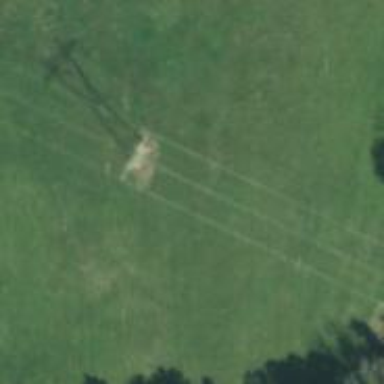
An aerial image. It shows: Lattice structure tower used for power distribution.